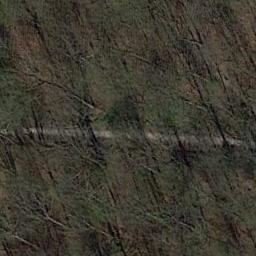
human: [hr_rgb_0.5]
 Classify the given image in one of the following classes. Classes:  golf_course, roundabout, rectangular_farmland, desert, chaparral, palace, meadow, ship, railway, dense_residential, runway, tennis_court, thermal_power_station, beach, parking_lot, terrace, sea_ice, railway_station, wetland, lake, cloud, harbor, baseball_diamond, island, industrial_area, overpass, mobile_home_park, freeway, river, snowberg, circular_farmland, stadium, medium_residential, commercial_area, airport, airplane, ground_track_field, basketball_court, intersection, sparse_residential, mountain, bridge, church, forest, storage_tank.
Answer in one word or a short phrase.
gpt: forest